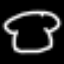
Label: mushroom